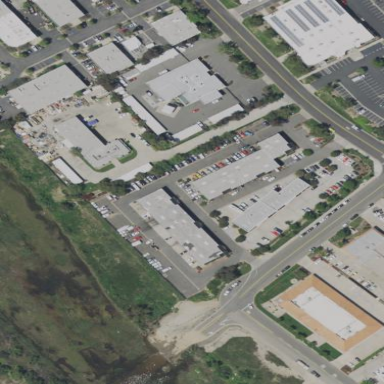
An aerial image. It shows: Commercial area.